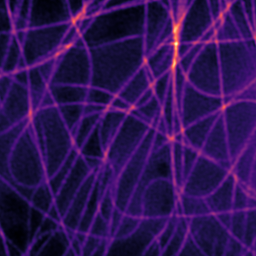
Label: Super-resolution Microtubules image